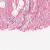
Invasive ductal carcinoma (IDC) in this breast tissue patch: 0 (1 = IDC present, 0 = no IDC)